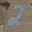
Label: 2